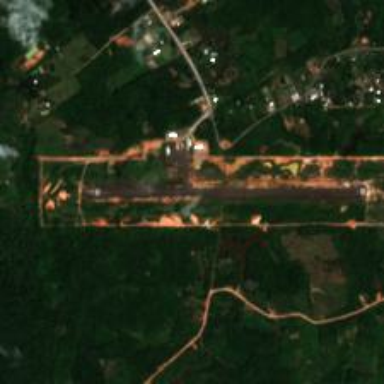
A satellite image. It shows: Runway at airport.